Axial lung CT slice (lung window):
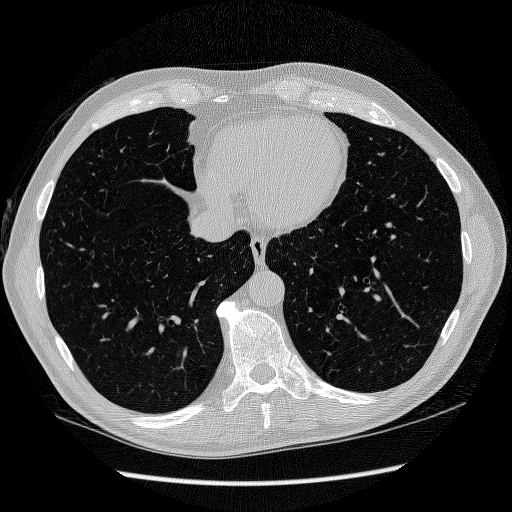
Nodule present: no